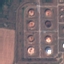
Label: Industrial